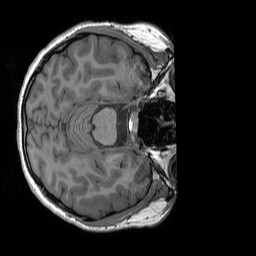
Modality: T1w
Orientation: axial
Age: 23
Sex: female
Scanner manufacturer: siemens
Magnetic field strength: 3 T
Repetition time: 1.9 s
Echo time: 0.00252 s